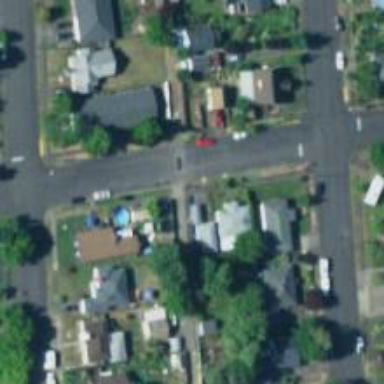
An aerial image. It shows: Alley classified as service road.